Question: I have this data from a sql table, but do not know how to put into the table structure below. What is the best method for converting the data to that structure?
'''
2011/07/13 Wednesday 10:00 1
2011/07/13 Wednesday 10:30 1
2011/07/13 Wednesday 11:00 0
...
2011/07/15 Friday 10:00 1
2011/07/15 Friday 10:30 0
2011/07/15 Friday 11:00 0
2011/07/15 Friday 11:30 1
...
2011/07/16 Saturday 09:00 0
2011/07/16 Saturday 09:30 1
2011/07/16 Saturday 10:00 1
...
2011/07/17 Sunday 10:00 1
2011/07/17 Sunday 10:30 0
2011/07/17 Sunday 11:00 0
2011/07/17 Sunday 11:30 1
...
'''

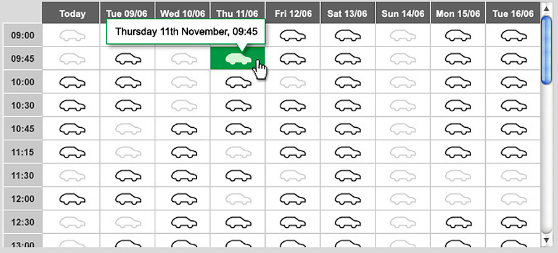
Answer: If your RDBMS doesn't support PIVOT, you could do something like this:
'''
SELECT
TIME,
(SELECT FLAG FROM SCHED S WHERE DATE = '7/13/2011' AND TIME = SCHED.TIME) AS [7/13/2011],
(SELECT FLAG FROM SCHED S WHERE DATE = '7/14/2011' AND TIME = SCHED.TIME) AS [7/14/2011]
... other date columns ...
FROM
SCHED
'''
This is assuming your table has this structure:
'''
CREATE TABLE SCHED
(
[DATE] date,
TIME char(5),
FLAG tinyint
)
'''
And you probably want to use the date/time functions to calculate dates relative to the current date in your subqueries rather than hard-code them like I have, but you get the idea :-)